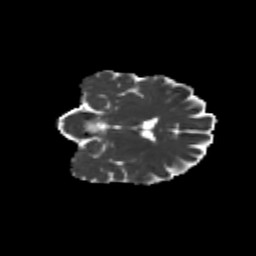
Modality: MD
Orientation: coronal
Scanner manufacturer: siemens
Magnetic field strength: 3 T
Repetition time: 9.2 s
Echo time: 0.084 s